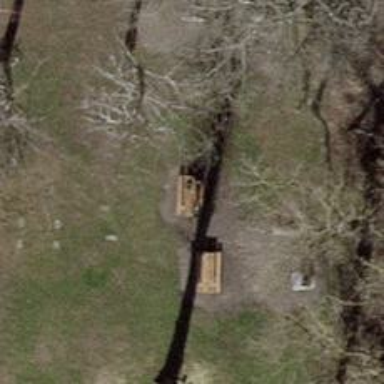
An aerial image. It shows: Picnic table located in leisure land area.